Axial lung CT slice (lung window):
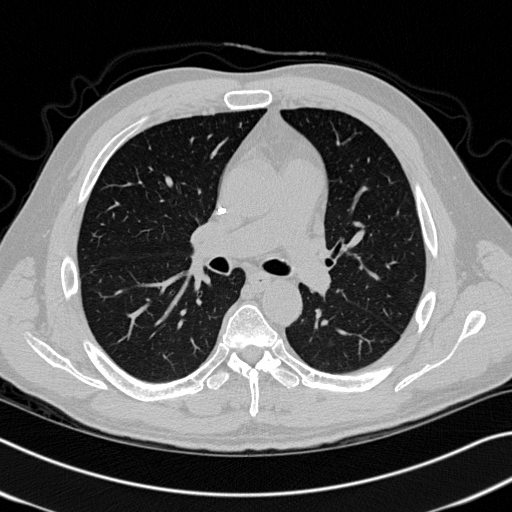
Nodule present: no